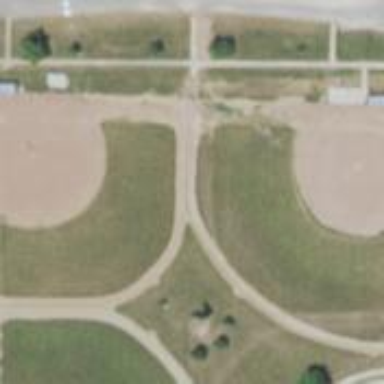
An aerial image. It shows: Baseball pitch for leisure land.